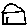
Label: house